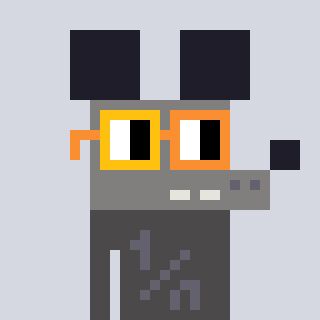
a pixel art character with square yellow and orange glasses, a mouse-shaped head and a grayscale-colored body on a cool background